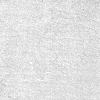
Atmospheric dust classification: not_dusty